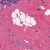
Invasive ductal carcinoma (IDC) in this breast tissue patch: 0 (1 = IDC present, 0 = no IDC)